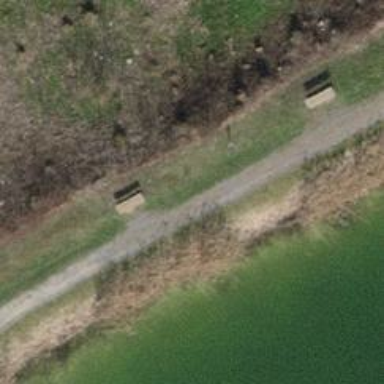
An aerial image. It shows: Bench for seating.